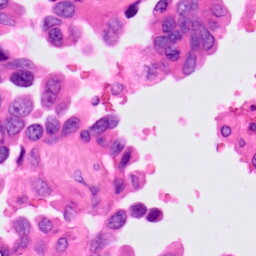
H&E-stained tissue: Lung